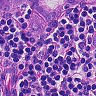
Metastatic tissue present: yes